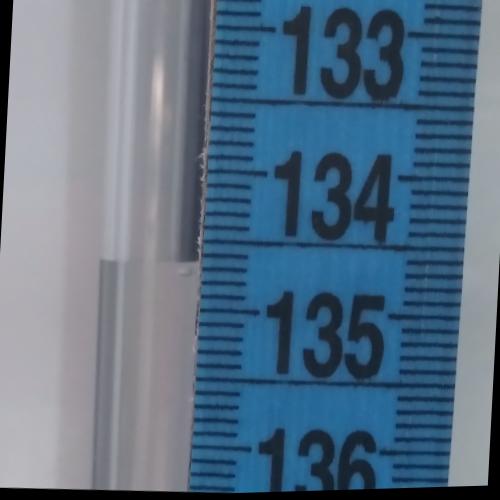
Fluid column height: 134.7 cm